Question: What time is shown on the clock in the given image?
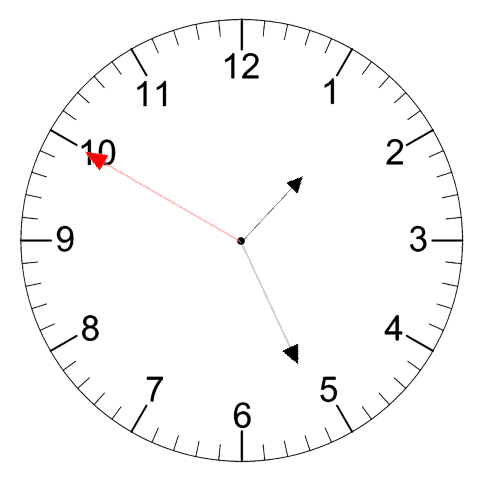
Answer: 01:25:50